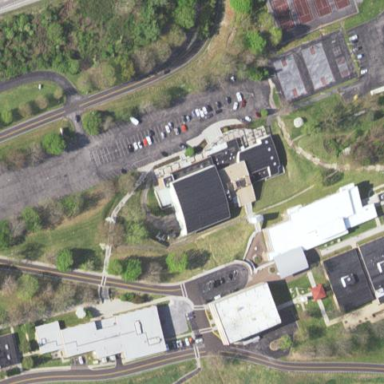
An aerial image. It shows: College building.